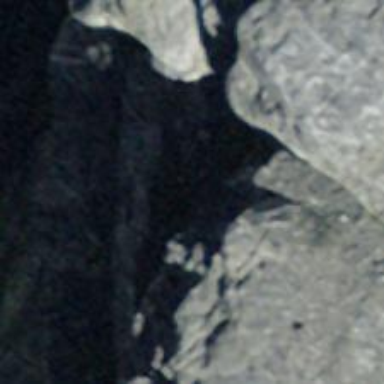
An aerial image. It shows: Cliff in nature.